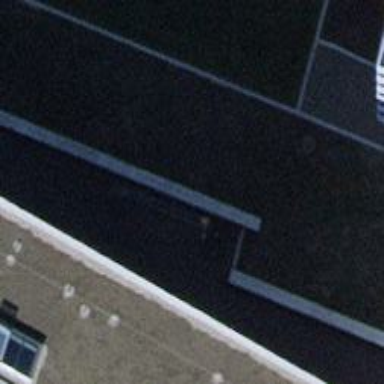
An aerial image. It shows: Grey bicycle parking rack at amenity spot.